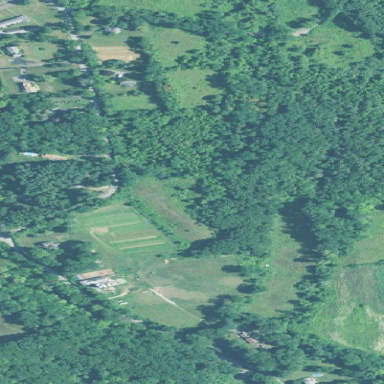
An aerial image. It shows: Nature reserve within woodland. It is preserved open space.